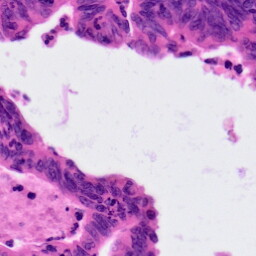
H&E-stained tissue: Colon